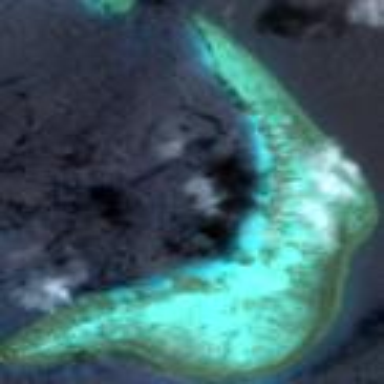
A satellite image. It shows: Beautiful reef in its natural state.